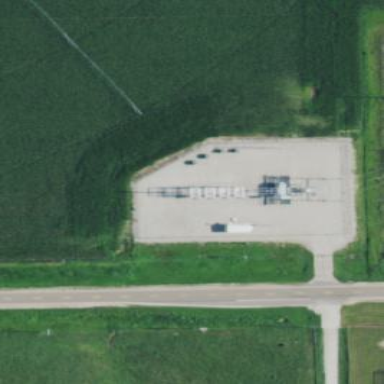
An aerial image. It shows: Power substation primarily used for electricity generation.